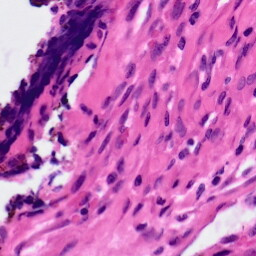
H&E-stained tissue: Ovarian